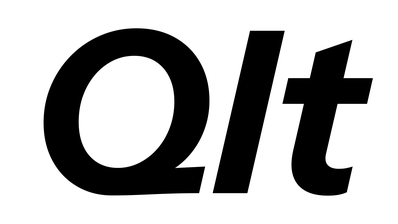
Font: InstrumentSans-Italic_Bold_Italic